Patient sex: M
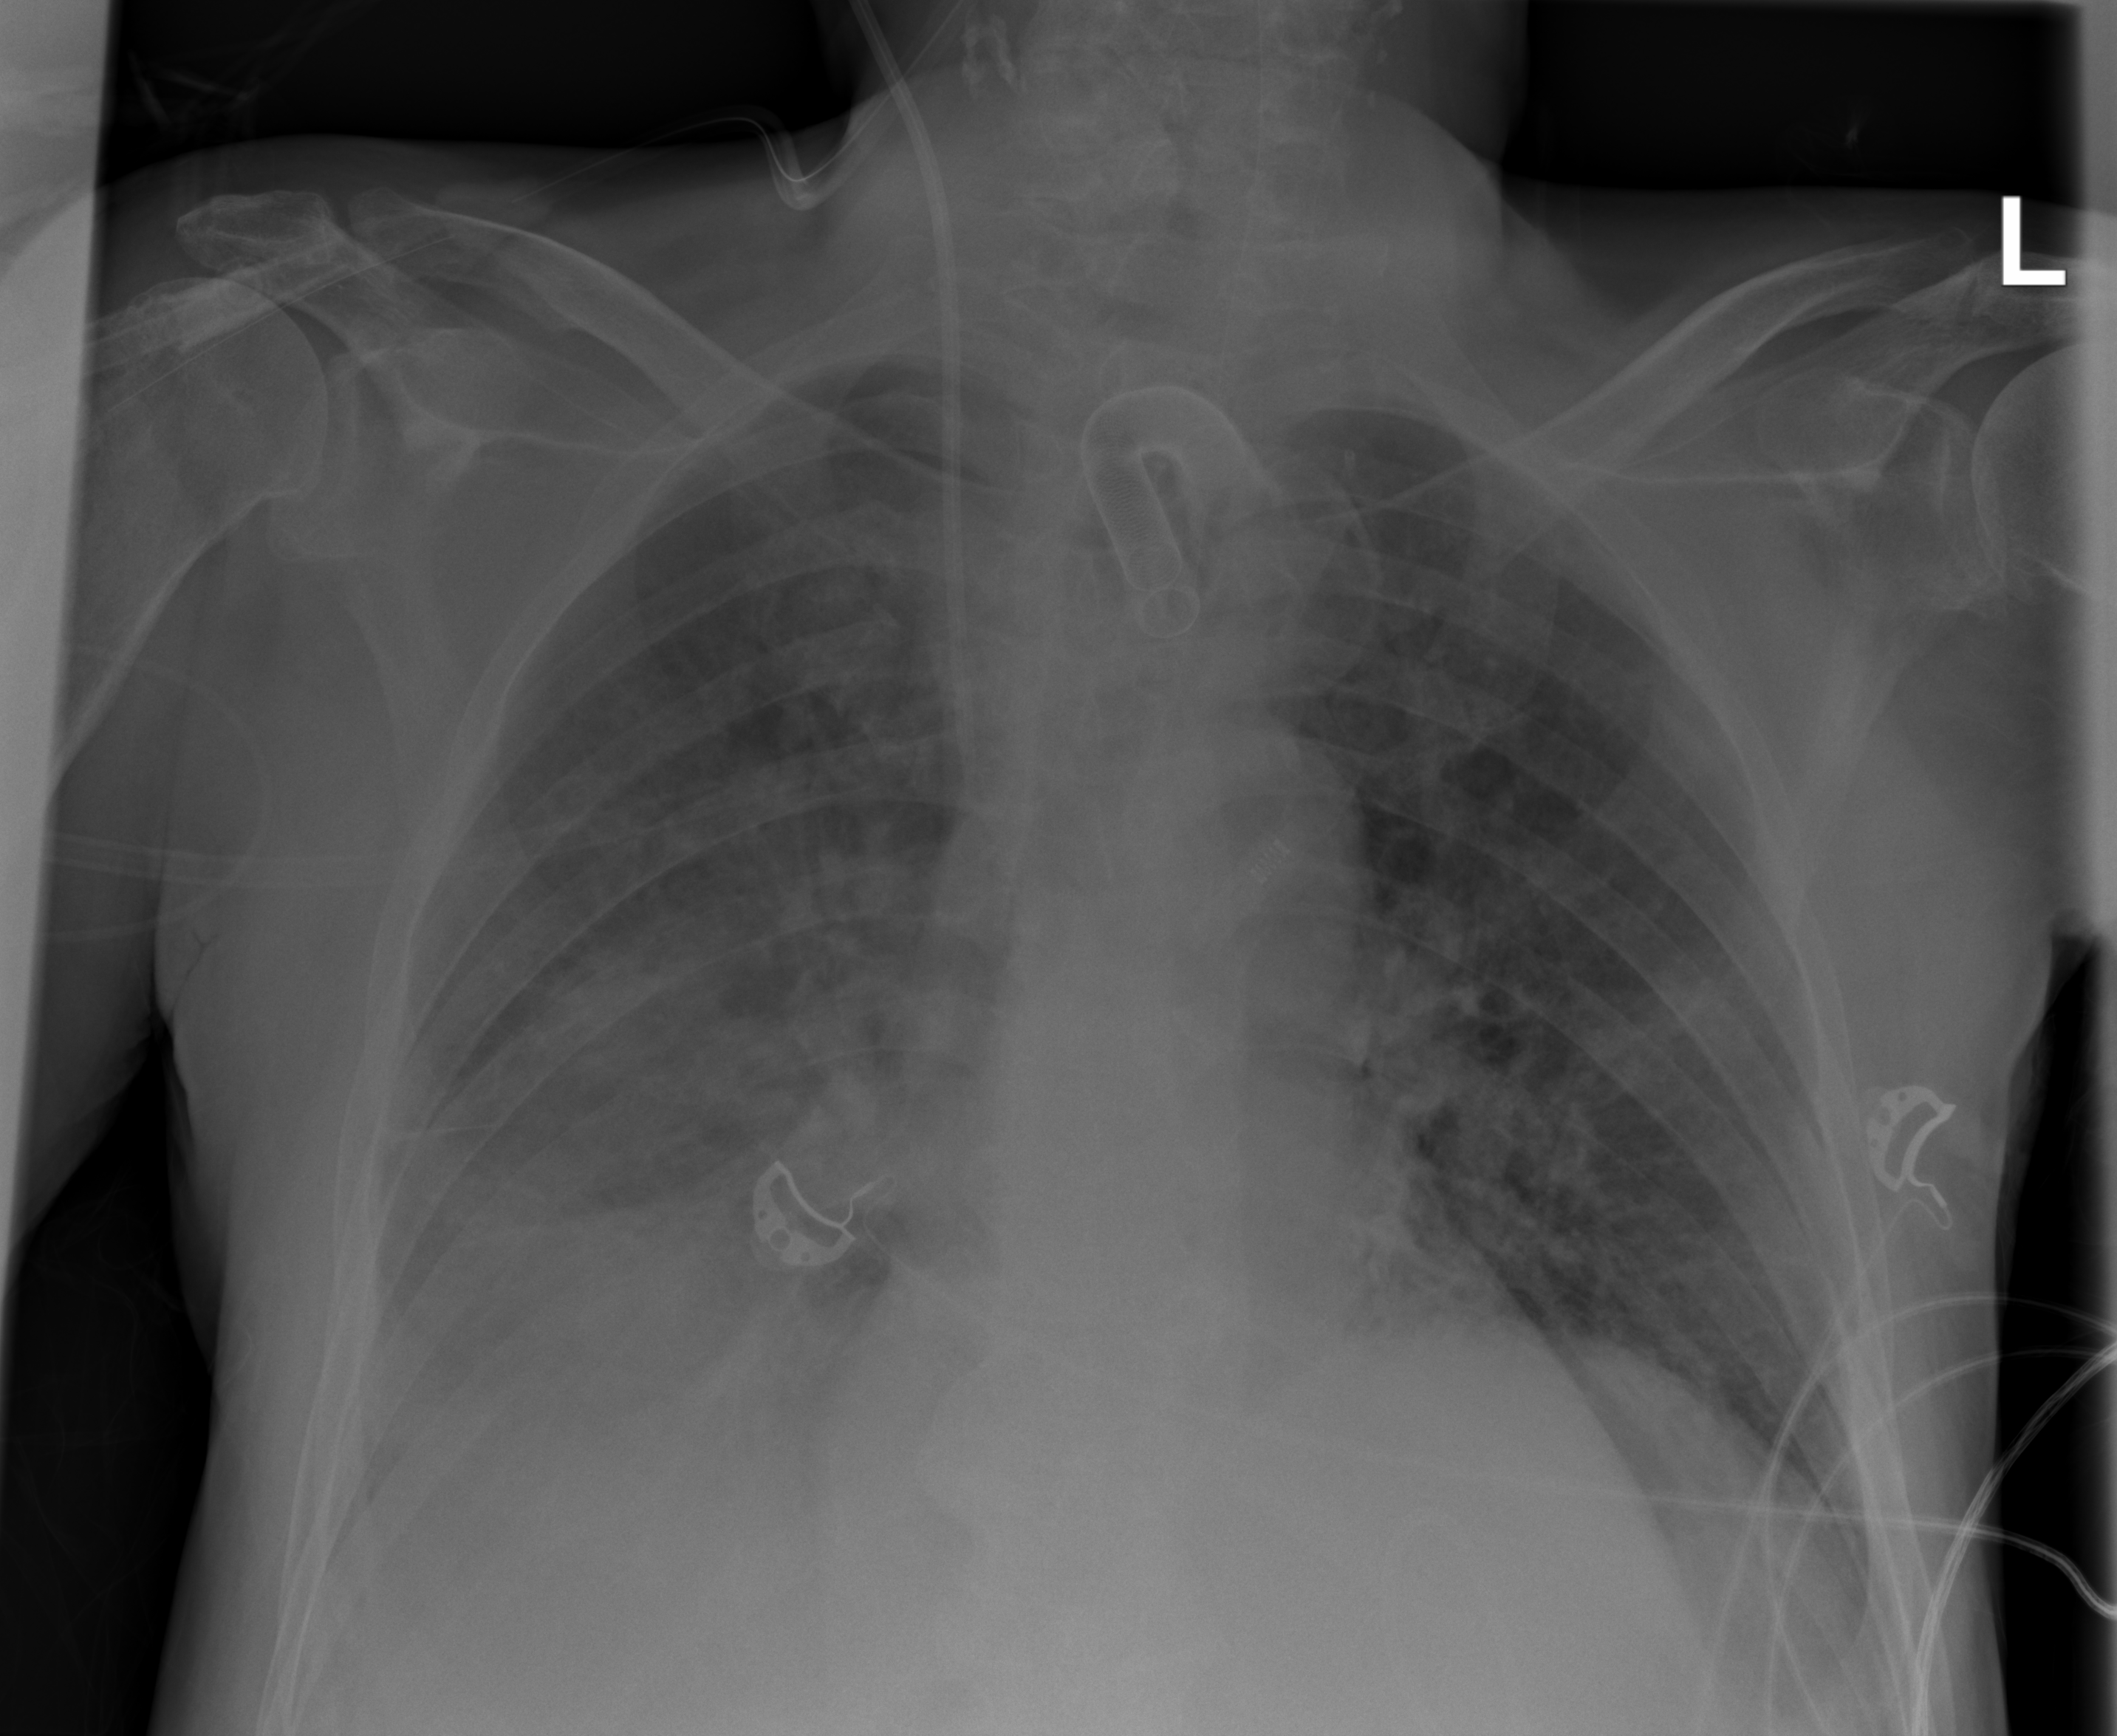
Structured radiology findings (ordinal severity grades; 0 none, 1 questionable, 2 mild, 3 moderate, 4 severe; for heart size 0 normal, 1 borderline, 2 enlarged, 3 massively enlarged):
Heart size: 1
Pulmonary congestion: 2
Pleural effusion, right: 3
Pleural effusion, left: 1
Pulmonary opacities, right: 2
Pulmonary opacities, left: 2
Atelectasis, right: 2
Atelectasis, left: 2